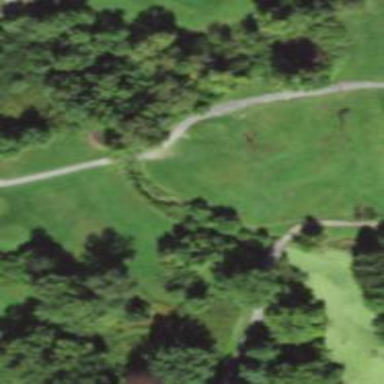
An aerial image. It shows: Path bridge crossing golf cartpath.